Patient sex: F
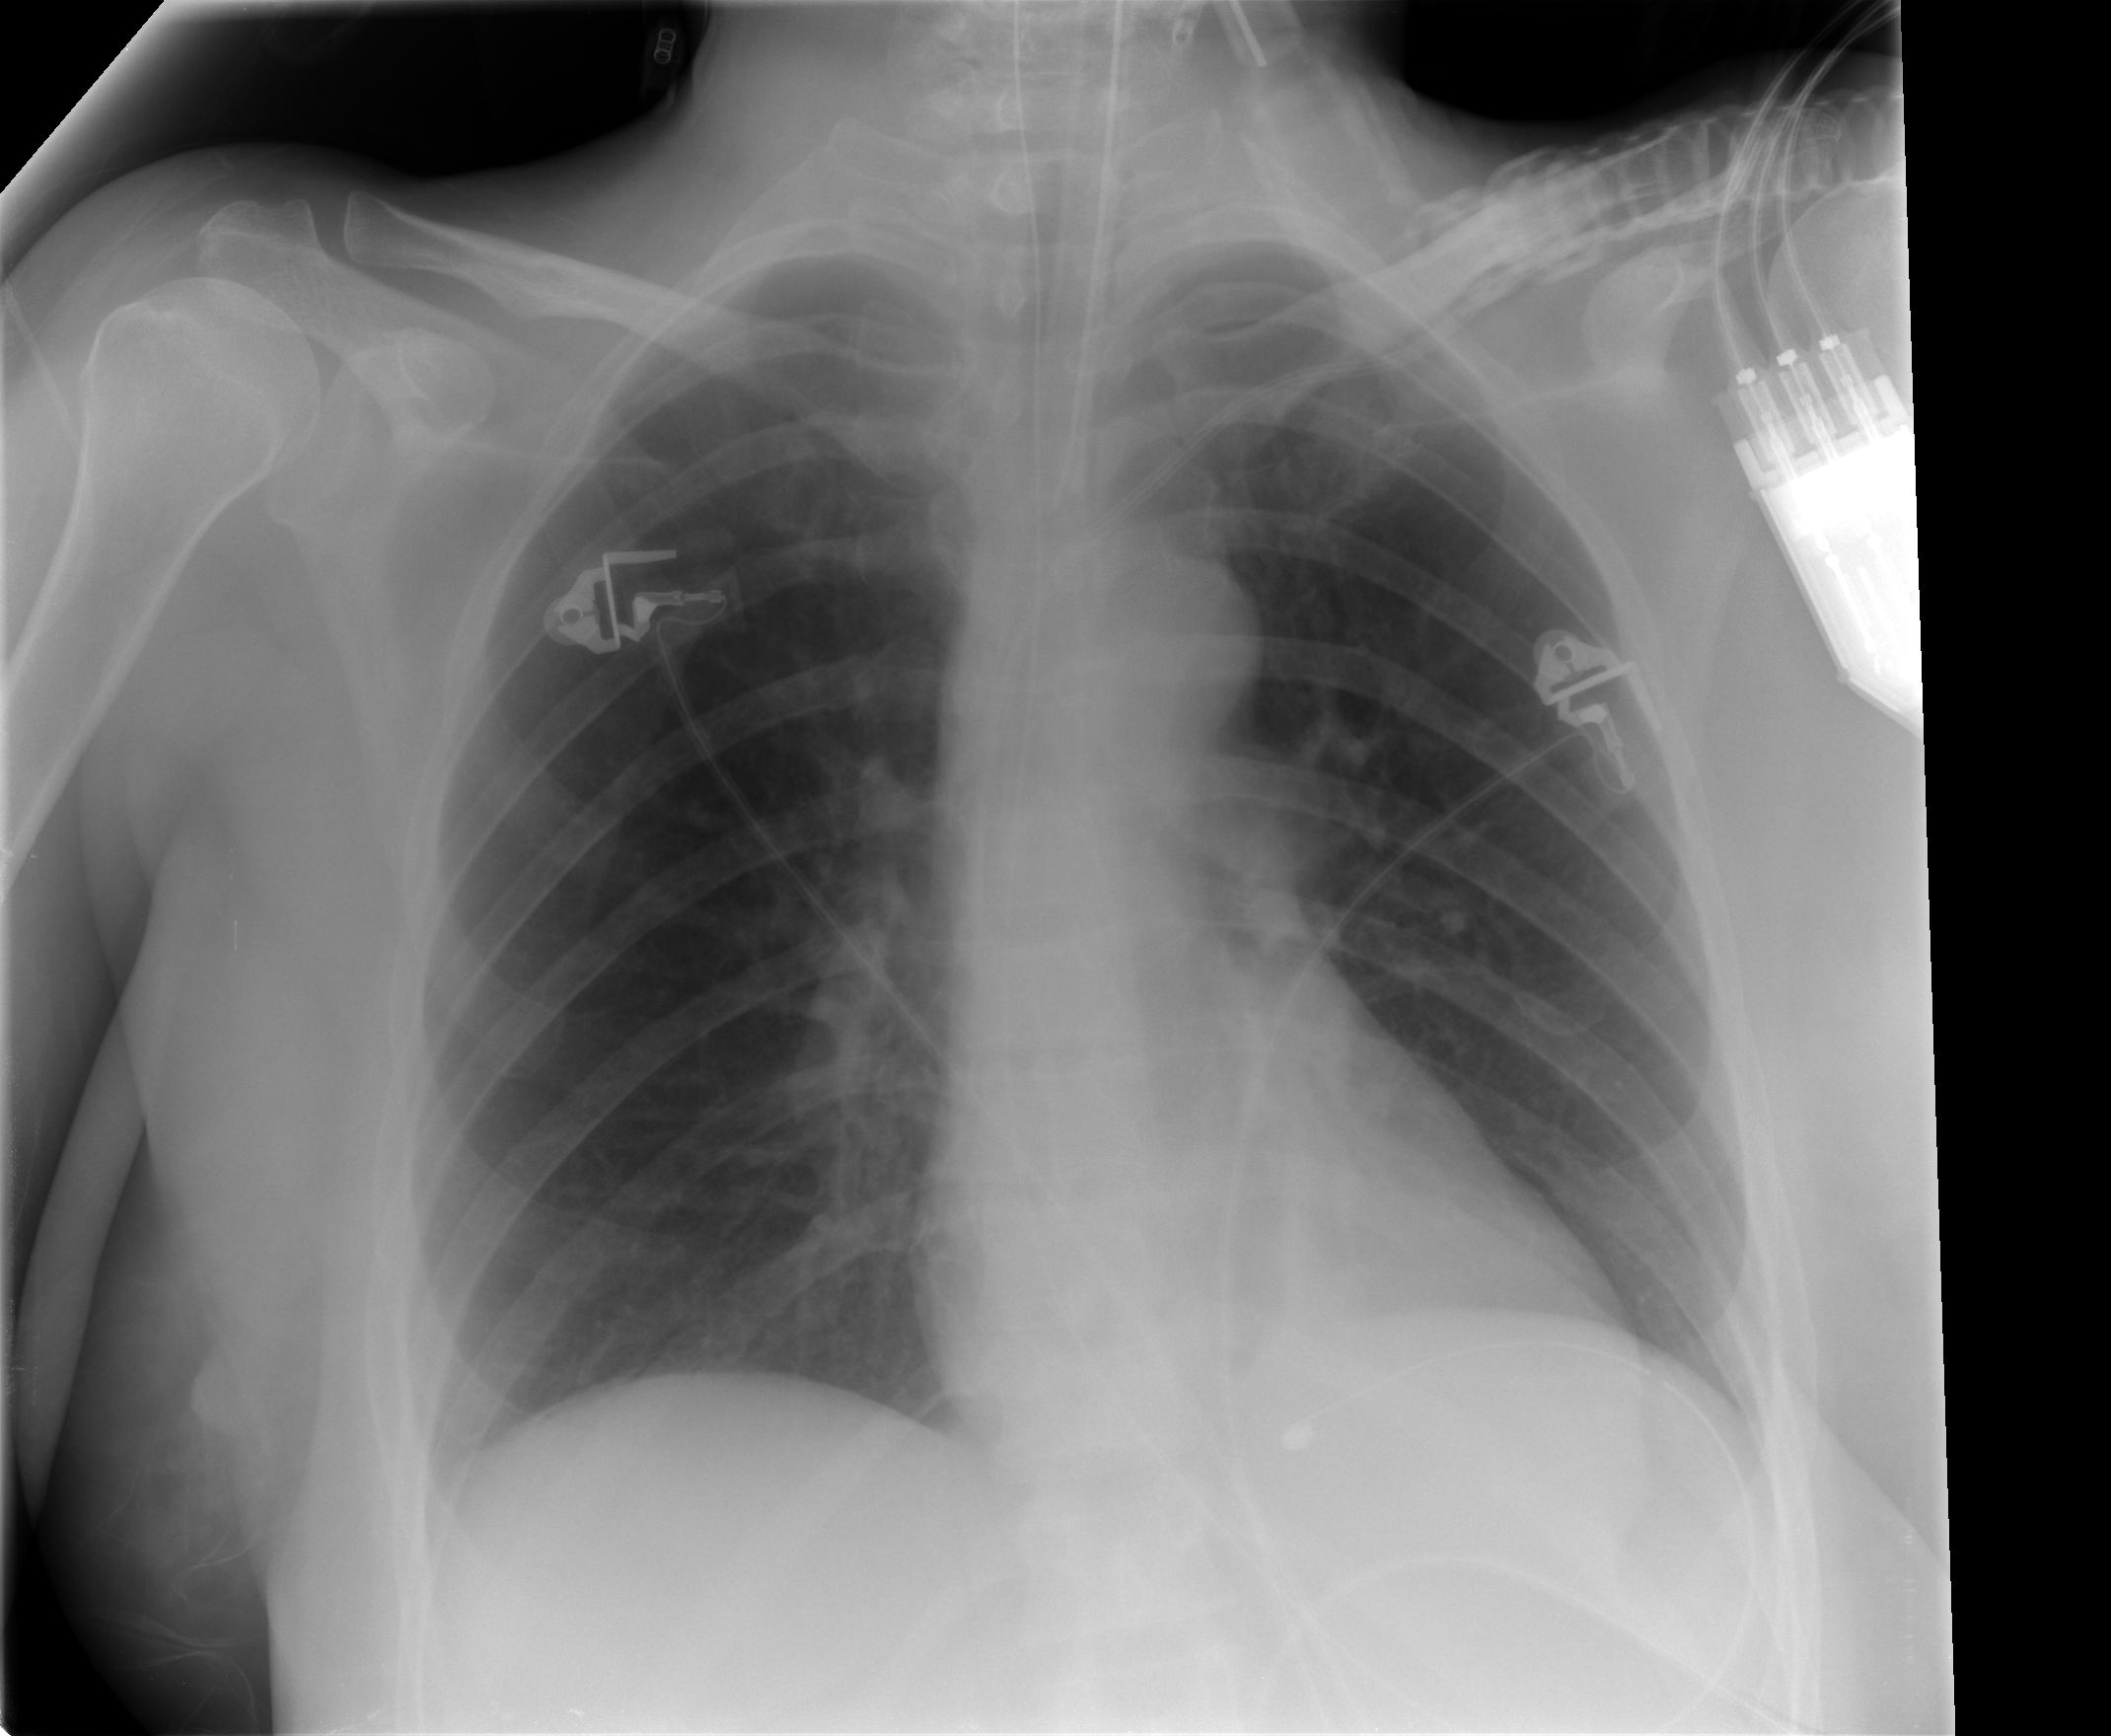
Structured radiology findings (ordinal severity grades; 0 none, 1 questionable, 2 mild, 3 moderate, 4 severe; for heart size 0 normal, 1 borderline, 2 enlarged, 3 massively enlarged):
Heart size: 0
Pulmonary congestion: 0
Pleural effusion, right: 0
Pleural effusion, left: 0
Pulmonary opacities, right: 0
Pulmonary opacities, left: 0
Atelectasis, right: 2
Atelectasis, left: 2